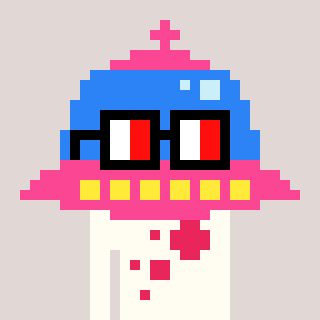
a pixel art character with square glasses with black frames and red eyes, a ufo-shaped head and a grayscale-colored body on a warm background